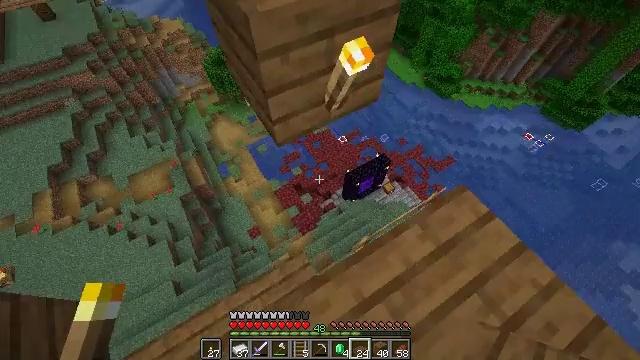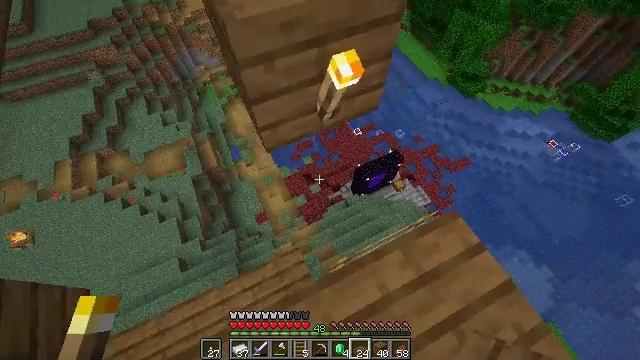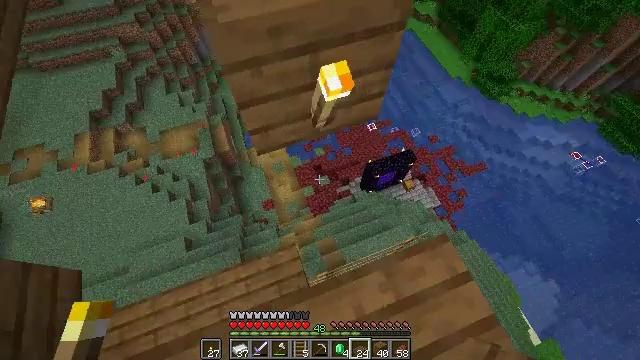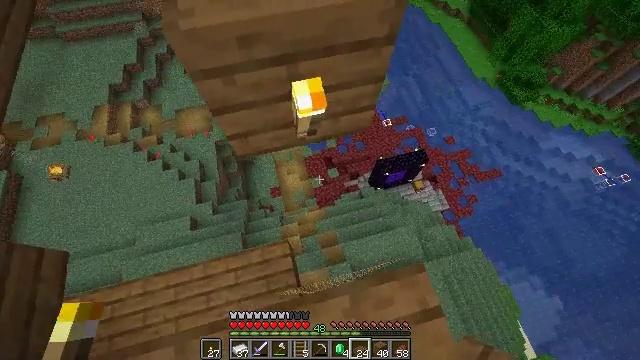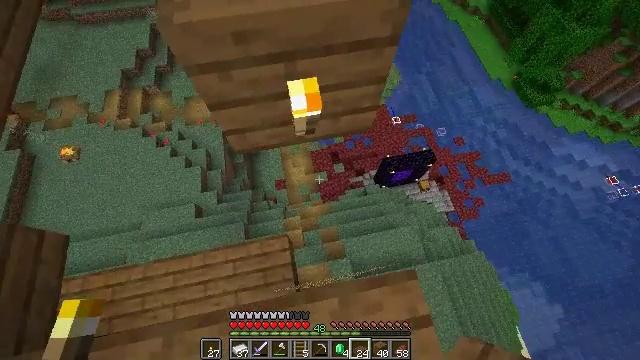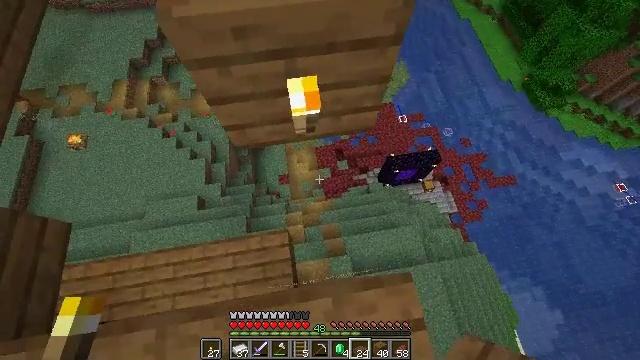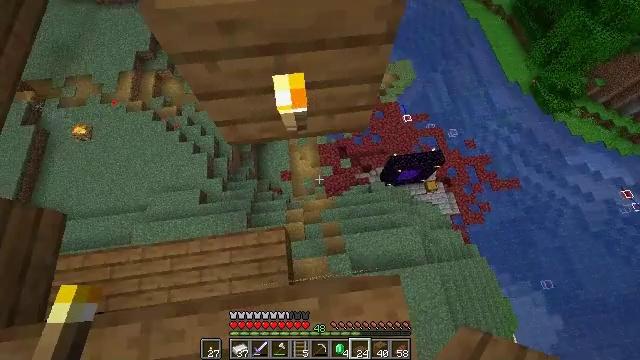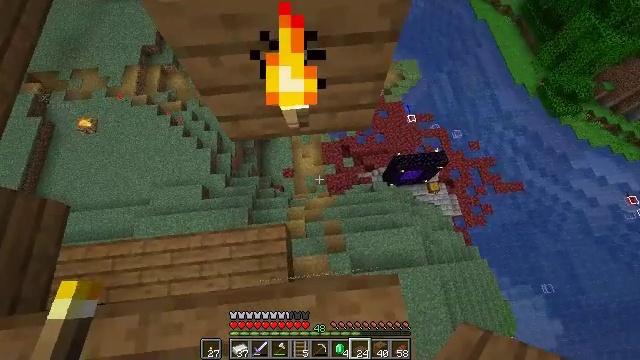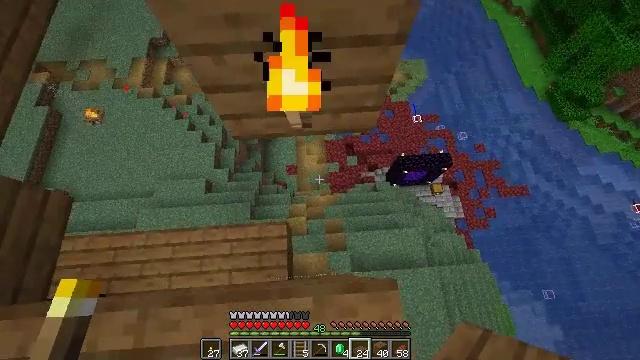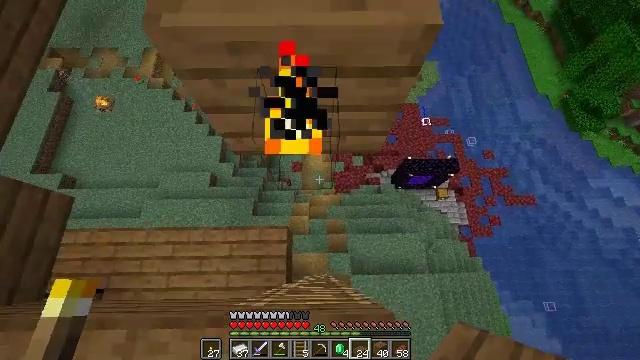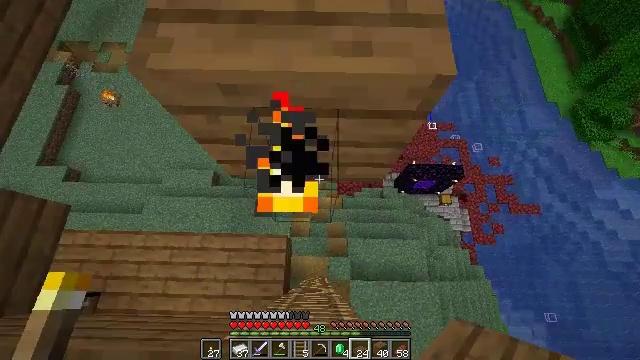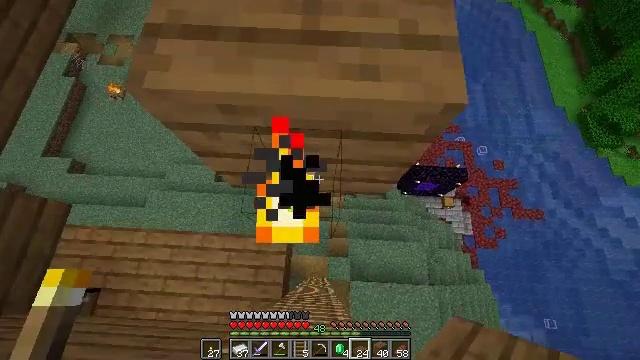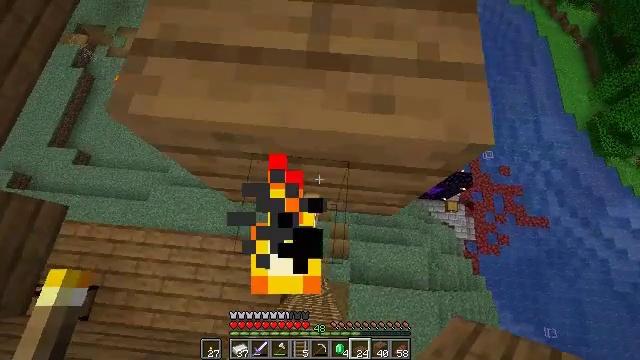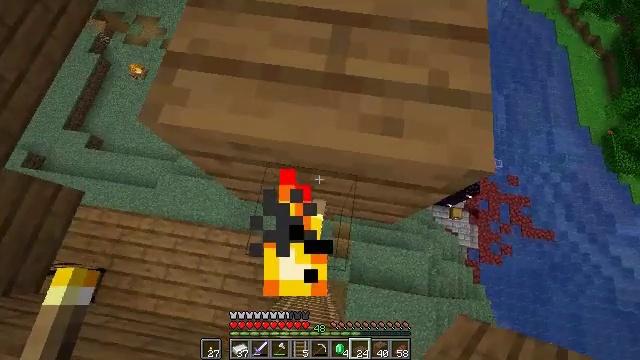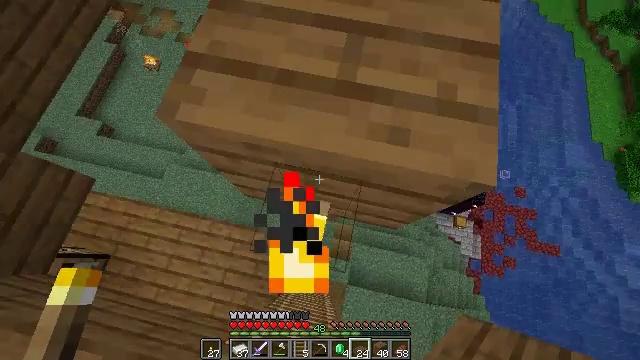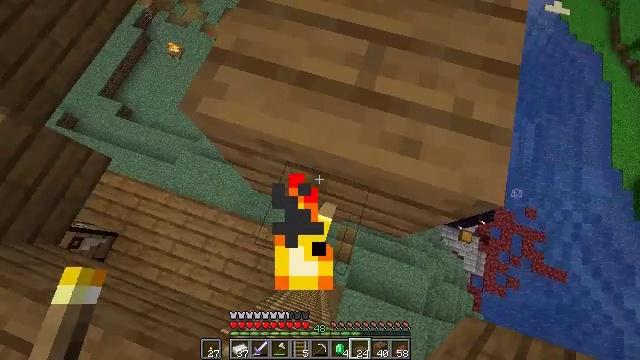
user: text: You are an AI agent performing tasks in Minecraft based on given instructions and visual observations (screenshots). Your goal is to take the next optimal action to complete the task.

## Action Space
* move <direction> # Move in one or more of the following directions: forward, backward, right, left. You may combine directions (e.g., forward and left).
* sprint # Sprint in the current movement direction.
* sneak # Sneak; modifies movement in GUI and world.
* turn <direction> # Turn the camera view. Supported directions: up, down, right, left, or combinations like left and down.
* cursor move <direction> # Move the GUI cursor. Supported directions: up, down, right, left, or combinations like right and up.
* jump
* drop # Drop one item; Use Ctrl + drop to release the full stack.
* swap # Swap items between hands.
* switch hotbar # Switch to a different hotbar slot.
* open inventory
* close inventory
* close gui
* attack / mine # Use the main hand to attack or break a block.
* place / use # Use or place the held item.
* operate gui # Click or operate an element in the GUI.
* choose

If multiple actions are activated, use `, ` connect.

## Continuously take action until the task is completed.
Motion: motion action
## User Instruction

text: Drop a spruce slab.
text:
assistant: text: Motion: move forward and move right, turn left and down
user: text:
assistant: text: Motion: move forward and move right, turn left and down
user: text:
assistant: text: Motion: move forward and move right, turn left and down
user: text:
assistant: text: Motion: turn left and down
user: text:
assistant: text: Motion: turn left
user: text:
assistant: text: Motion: turn left
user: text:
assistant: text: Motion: turn left
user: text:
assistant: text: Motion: move forward, turn left
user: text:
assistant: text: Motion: move forward, turn left
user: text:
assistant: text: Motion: move forward, turn left
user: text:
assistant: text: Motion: move forward, turn left
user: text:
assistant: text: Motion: turn left
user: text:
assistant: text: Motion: turn left
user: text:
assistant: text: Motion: turn left
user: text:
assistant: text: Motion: turn left
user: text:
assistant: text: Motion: turn left
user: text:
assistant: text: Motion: turn left
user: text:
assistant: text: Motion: turn left and up
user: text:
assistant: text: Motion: turn left and up
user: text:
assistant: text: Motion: turn left
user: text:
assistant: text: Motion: turn left
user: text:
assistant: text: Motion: turn left
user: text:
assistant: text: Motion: turn left and up
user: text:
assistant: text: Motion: turn left and up
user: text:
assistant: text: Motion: turn left and up
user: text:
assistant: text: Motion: turn left and up
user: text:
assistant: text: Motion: no_op
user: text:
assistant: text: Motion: no_op
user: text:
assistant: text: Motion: move forward
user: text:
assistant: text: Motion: move forward